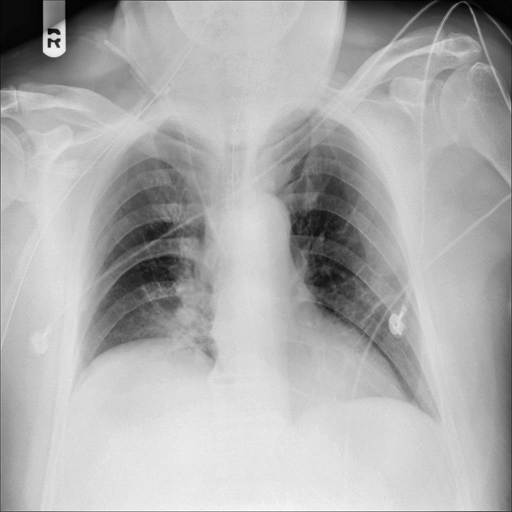
Finding: NORMAL